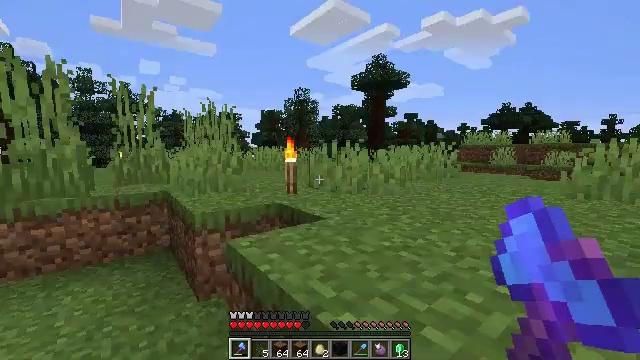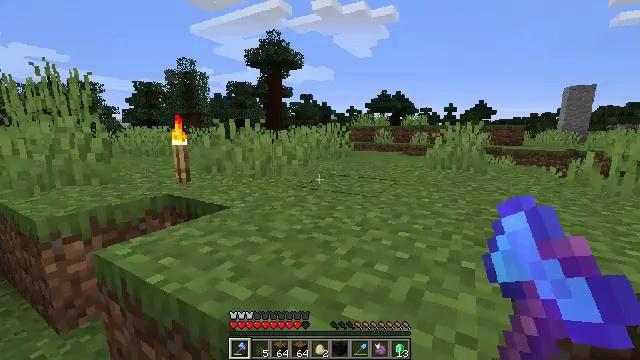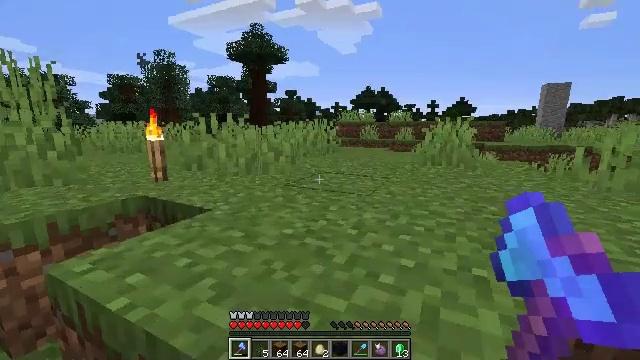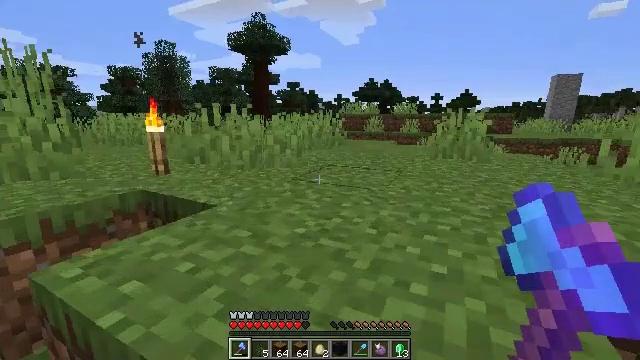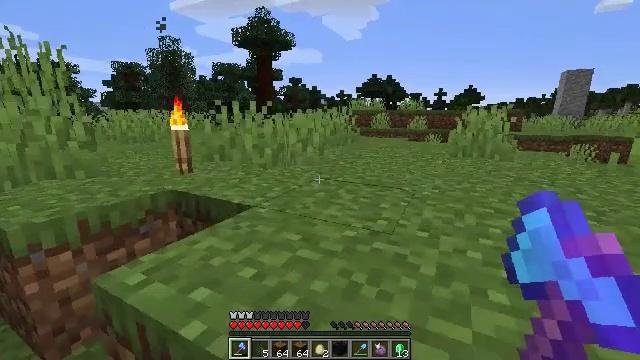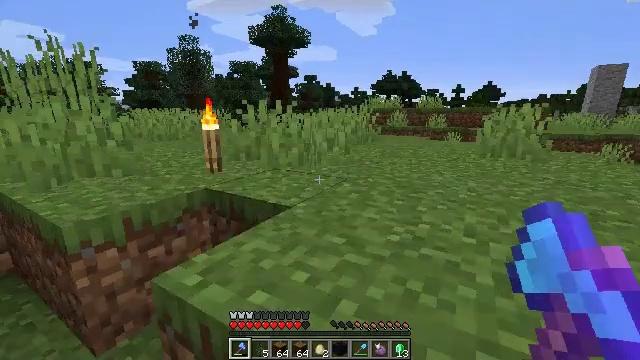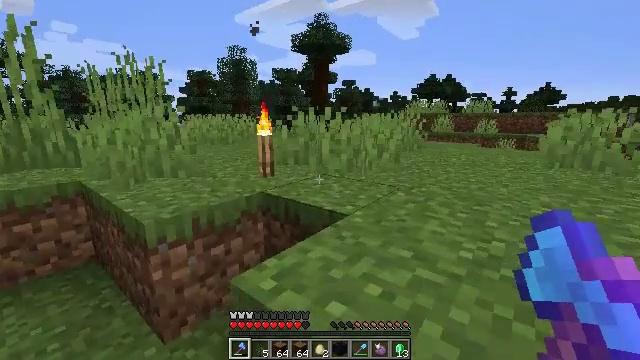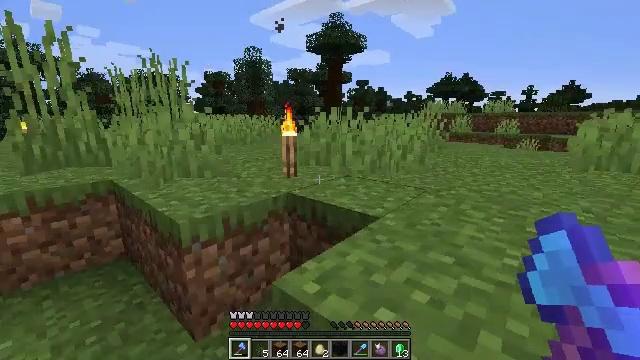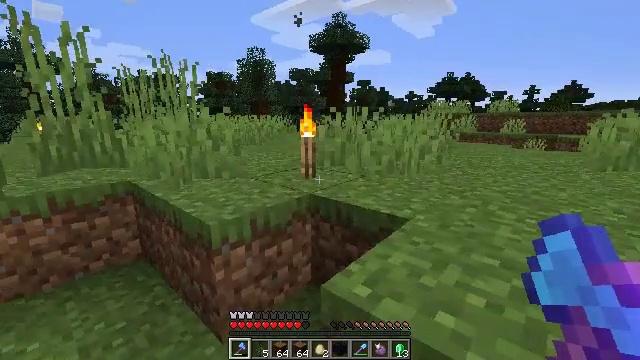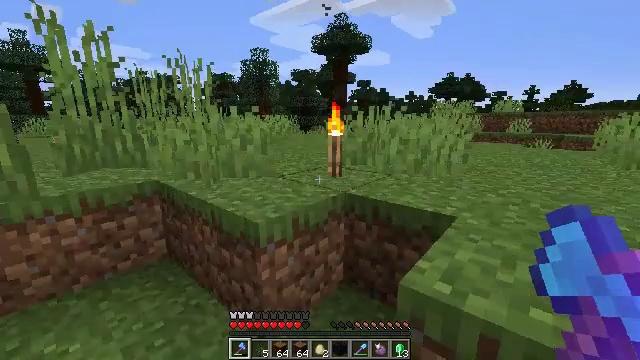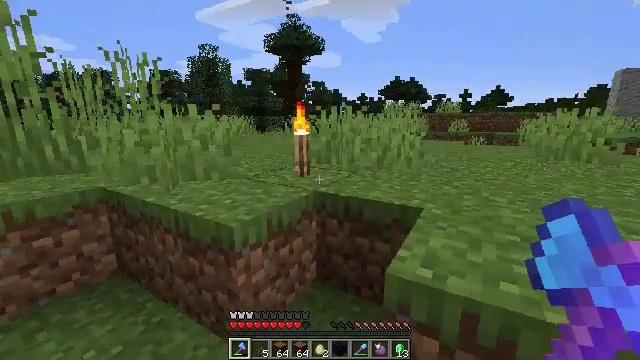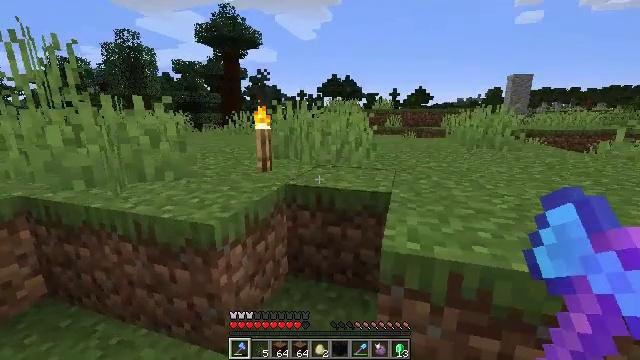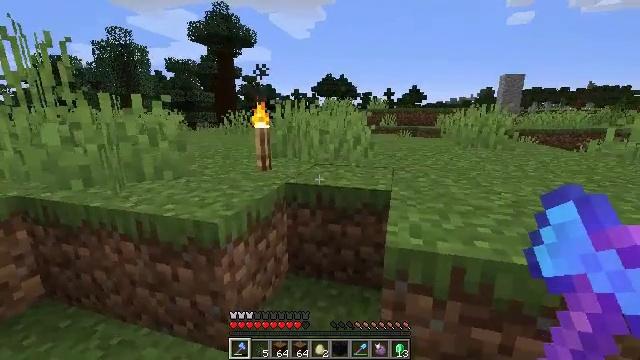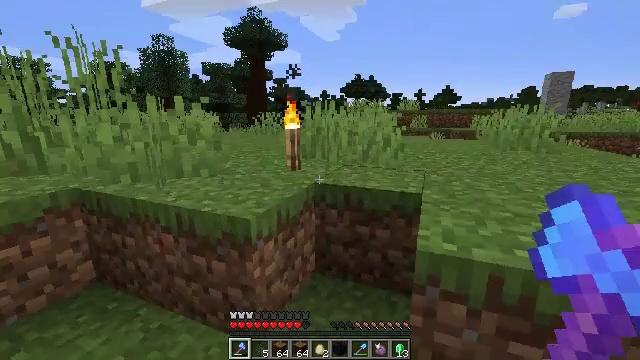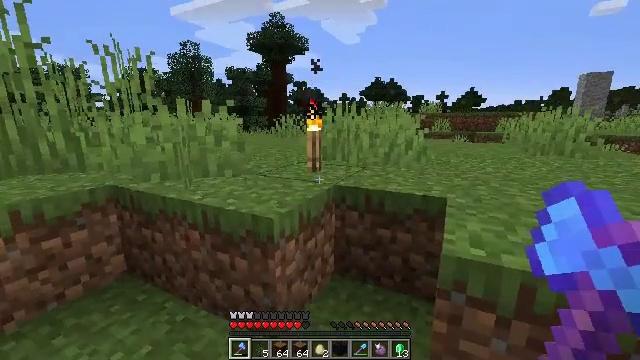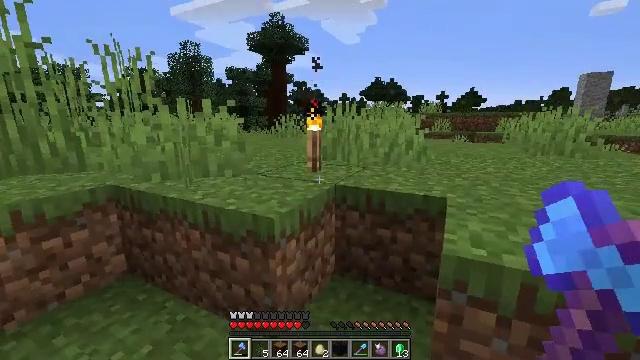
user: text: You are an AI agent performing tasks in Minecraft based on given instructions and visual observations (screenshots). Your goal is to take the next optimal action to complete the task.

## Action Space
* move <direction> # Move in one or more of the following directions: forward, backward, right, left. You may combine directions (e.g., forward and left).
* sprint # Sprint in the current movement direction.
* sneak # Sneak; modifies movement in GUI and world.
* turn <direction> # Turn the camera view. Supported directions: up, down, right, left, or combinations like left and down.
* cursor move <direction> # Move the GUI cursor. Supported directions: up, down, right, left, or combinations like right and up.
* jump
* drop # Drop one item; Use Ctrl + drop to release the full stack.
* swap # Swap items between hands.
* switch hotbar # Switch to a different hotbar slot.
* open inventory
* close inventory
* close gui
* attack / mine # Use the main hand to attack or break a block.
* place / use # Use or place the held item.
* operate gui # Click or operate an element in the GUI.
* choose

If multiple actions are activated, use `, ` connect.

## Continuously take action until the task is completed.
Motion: motion action
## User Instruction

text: Break the grass block.
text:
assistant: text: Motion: move forward, turn right and down
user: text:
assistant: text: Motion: move forward, turn right
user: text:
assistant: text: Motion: move left, turn down
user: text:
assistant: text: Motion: move left
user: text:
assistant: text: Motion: move left, turn left
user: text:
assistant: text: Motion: move left, turn left and up
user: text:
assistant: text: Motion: move left, turn left
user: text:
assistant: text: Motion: move left
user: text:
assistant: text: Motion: move left
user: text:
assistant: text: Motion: move left, turn right
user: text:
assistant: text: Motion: turn right
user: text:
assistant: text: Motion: turn right
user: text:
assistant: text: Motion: turn left
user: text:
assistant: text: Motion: turn left
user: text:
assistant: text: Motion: no_op
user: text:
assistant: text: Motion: no_op
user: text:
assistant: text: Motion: no_op
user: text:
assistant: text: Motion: open inventory
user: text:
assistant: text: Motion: open inventory
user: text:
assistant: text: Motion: open inventory
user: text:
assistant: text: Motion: cursor move right and up, open inventory
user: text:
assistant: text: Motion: cursor move right
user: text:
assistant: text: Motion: cursor move right
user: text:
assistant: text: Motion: cursor move down
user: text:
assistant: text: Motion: cursor move left and down
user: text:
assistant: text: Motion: cursor move left and down
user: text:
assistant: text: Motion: cursor move down
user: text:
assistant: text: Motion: no_op
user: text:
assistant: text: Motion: no_op
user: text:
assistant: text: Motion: no_op